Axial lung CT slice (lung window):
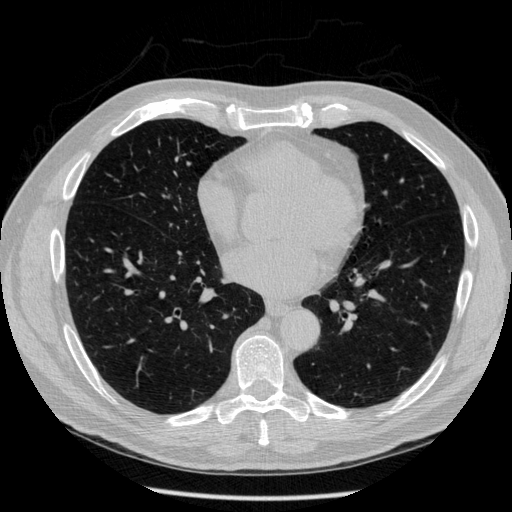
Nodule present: no